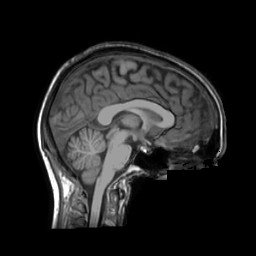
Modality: T1w
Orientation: sagittal